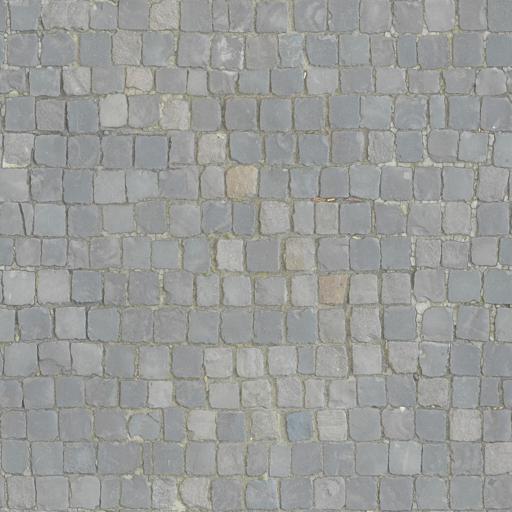
Tags: cobble cobblestone gray grey medival pavement paving stones stone